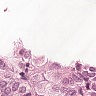
Metastatic tissue present: yes